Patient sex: F
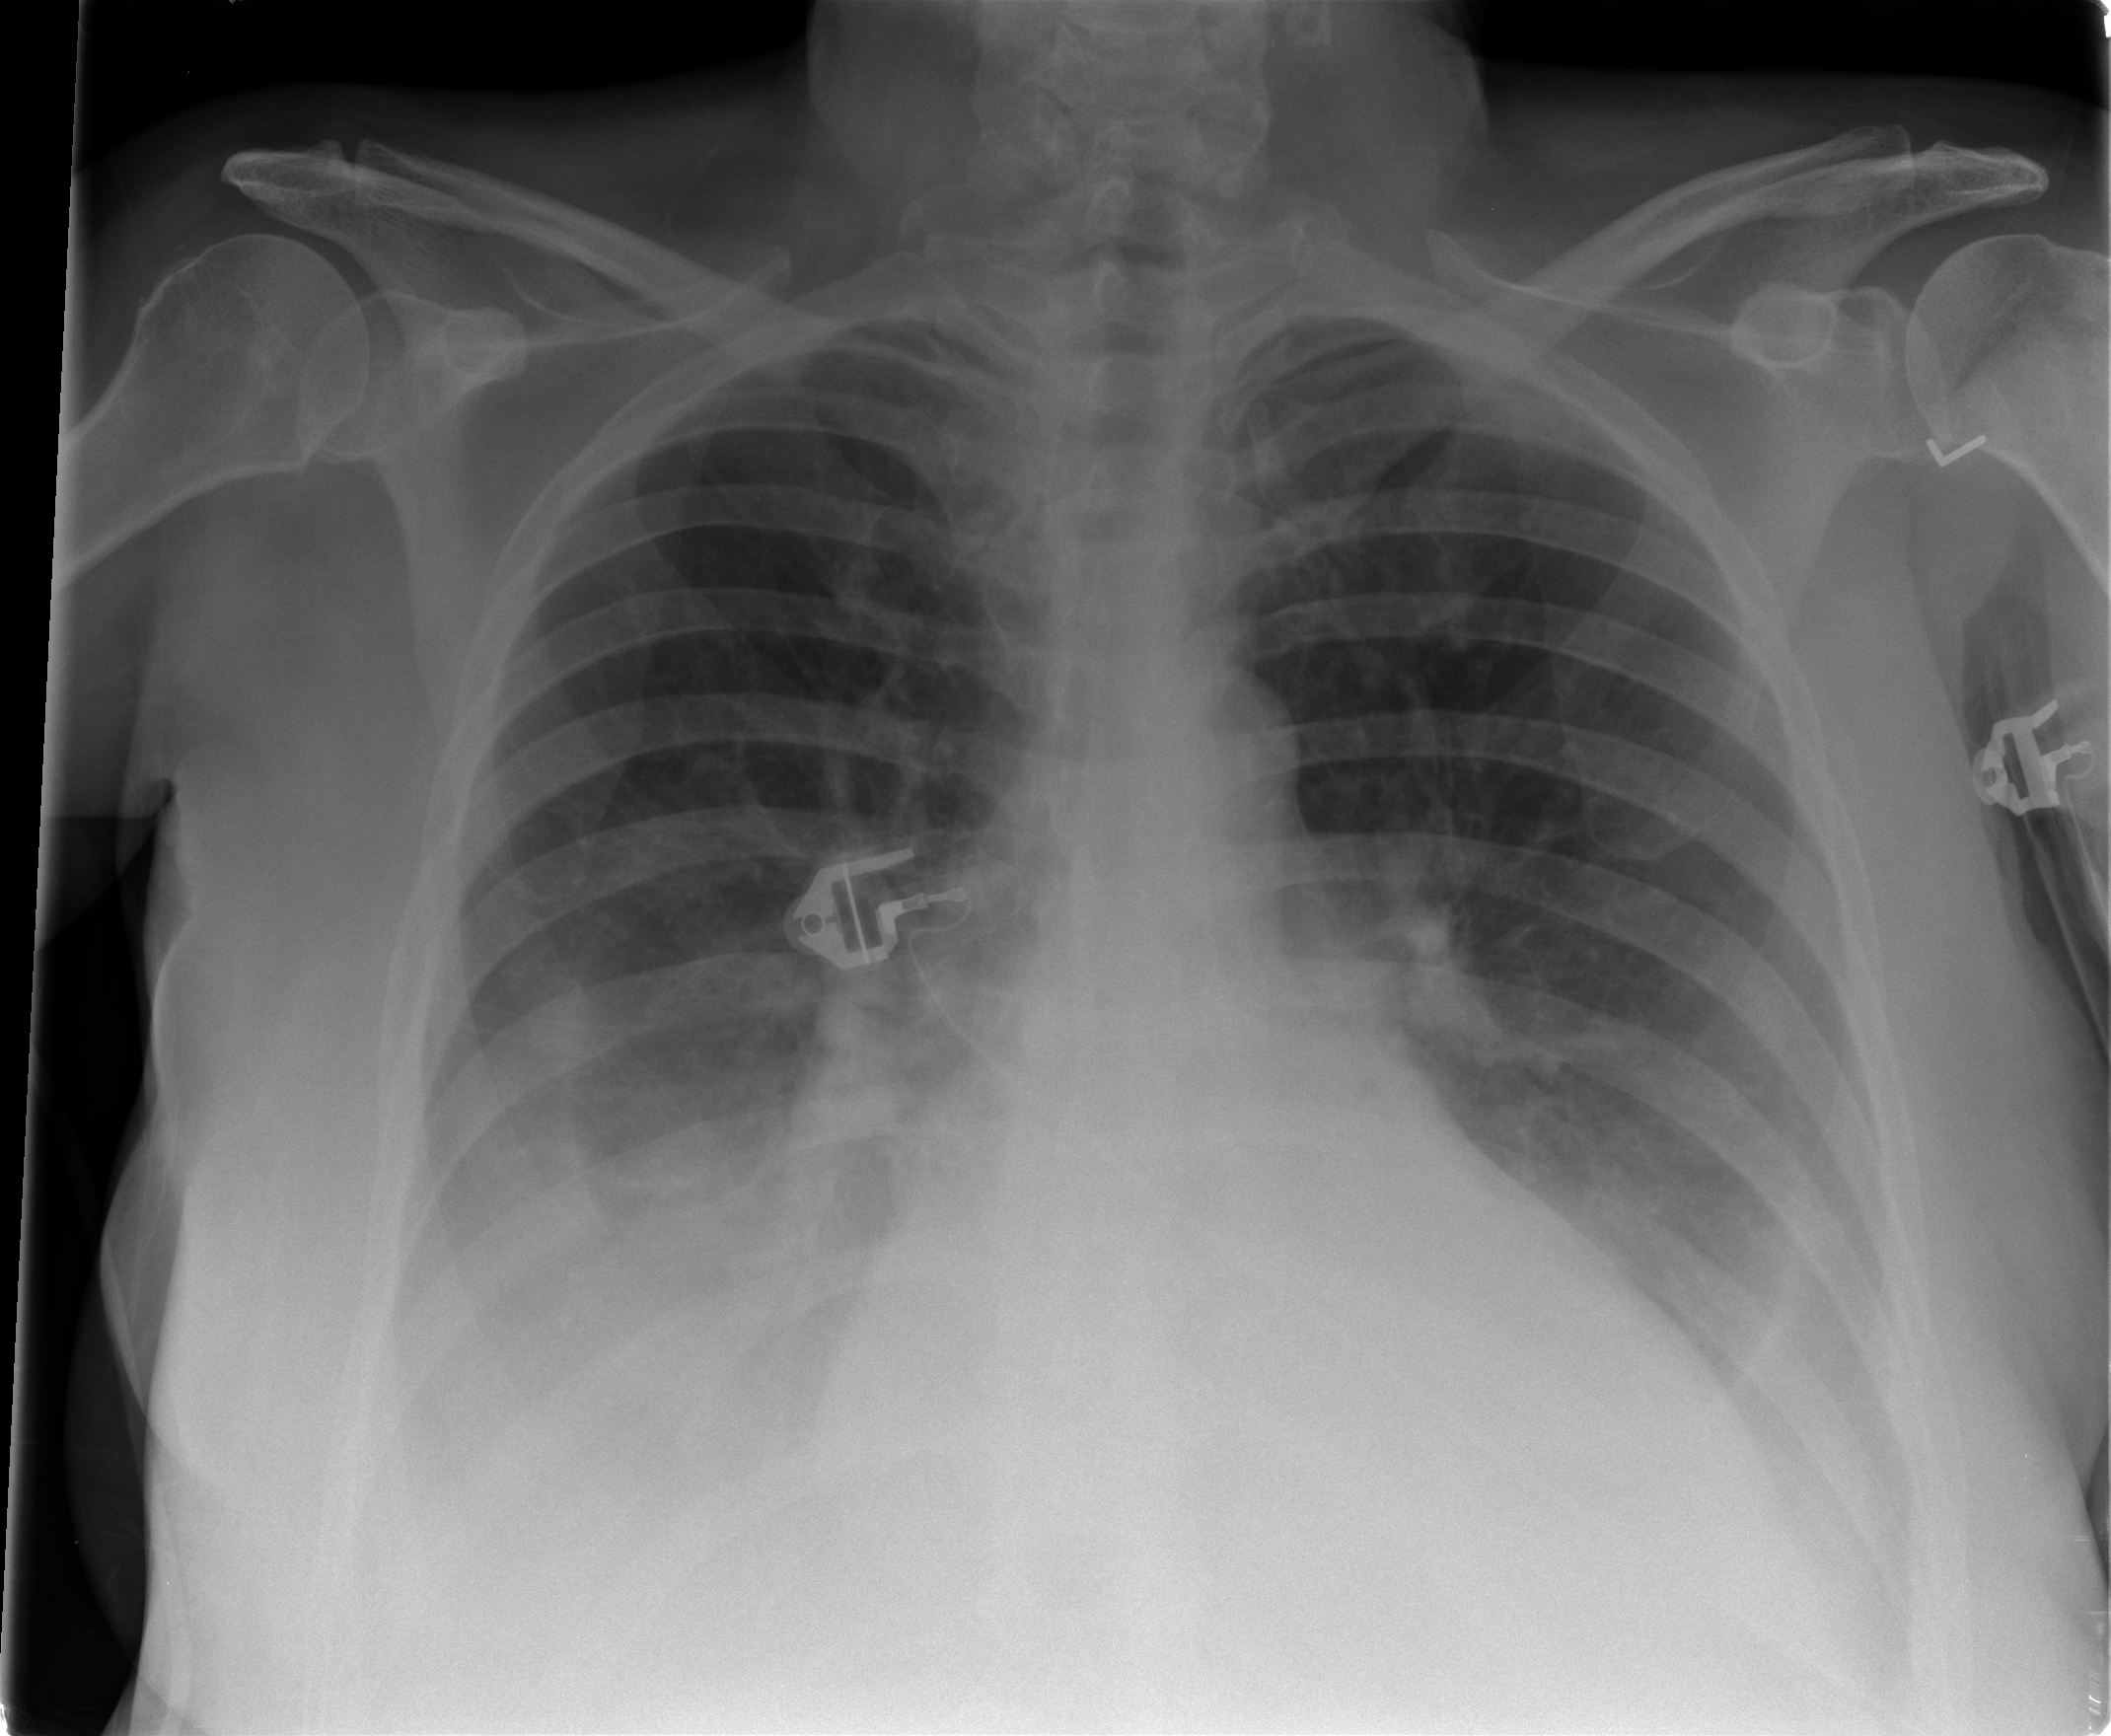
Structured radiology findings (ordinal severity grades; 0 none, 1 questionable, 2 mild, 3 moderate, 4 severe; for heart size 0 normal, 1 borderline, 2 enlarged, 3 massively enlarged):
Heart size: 2
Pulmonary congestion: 0
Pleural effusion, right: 3
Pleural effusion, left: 2
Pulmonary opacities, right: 0
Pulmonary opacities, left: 0
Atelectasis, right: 2
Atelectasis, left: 2